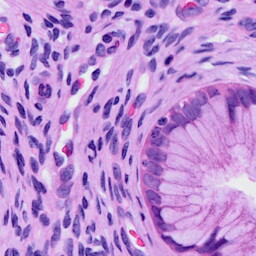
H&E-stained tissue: Cervix